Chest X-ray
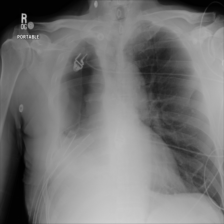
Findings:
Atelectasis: negative
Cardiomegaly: negative
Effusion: negative
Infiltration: negative
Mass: negative
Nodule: negative
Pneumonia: negative
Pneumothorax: negative
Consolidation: negative
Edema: negative
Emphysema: negative
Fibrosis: negative
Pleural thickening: negative
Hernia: negative